Question: How can 'UITextView' text be done from top to bottom from left to right? like this! Thank you for your reply.

Thank you!It works!I try
textView.transform = CGAffineTransform(rotationAngle: .pi / 2)
textView.transform = textView.transform.scaledBy(x: 1, y: -1)
But content size not changed!The position of the newline is not accurate.<URL>
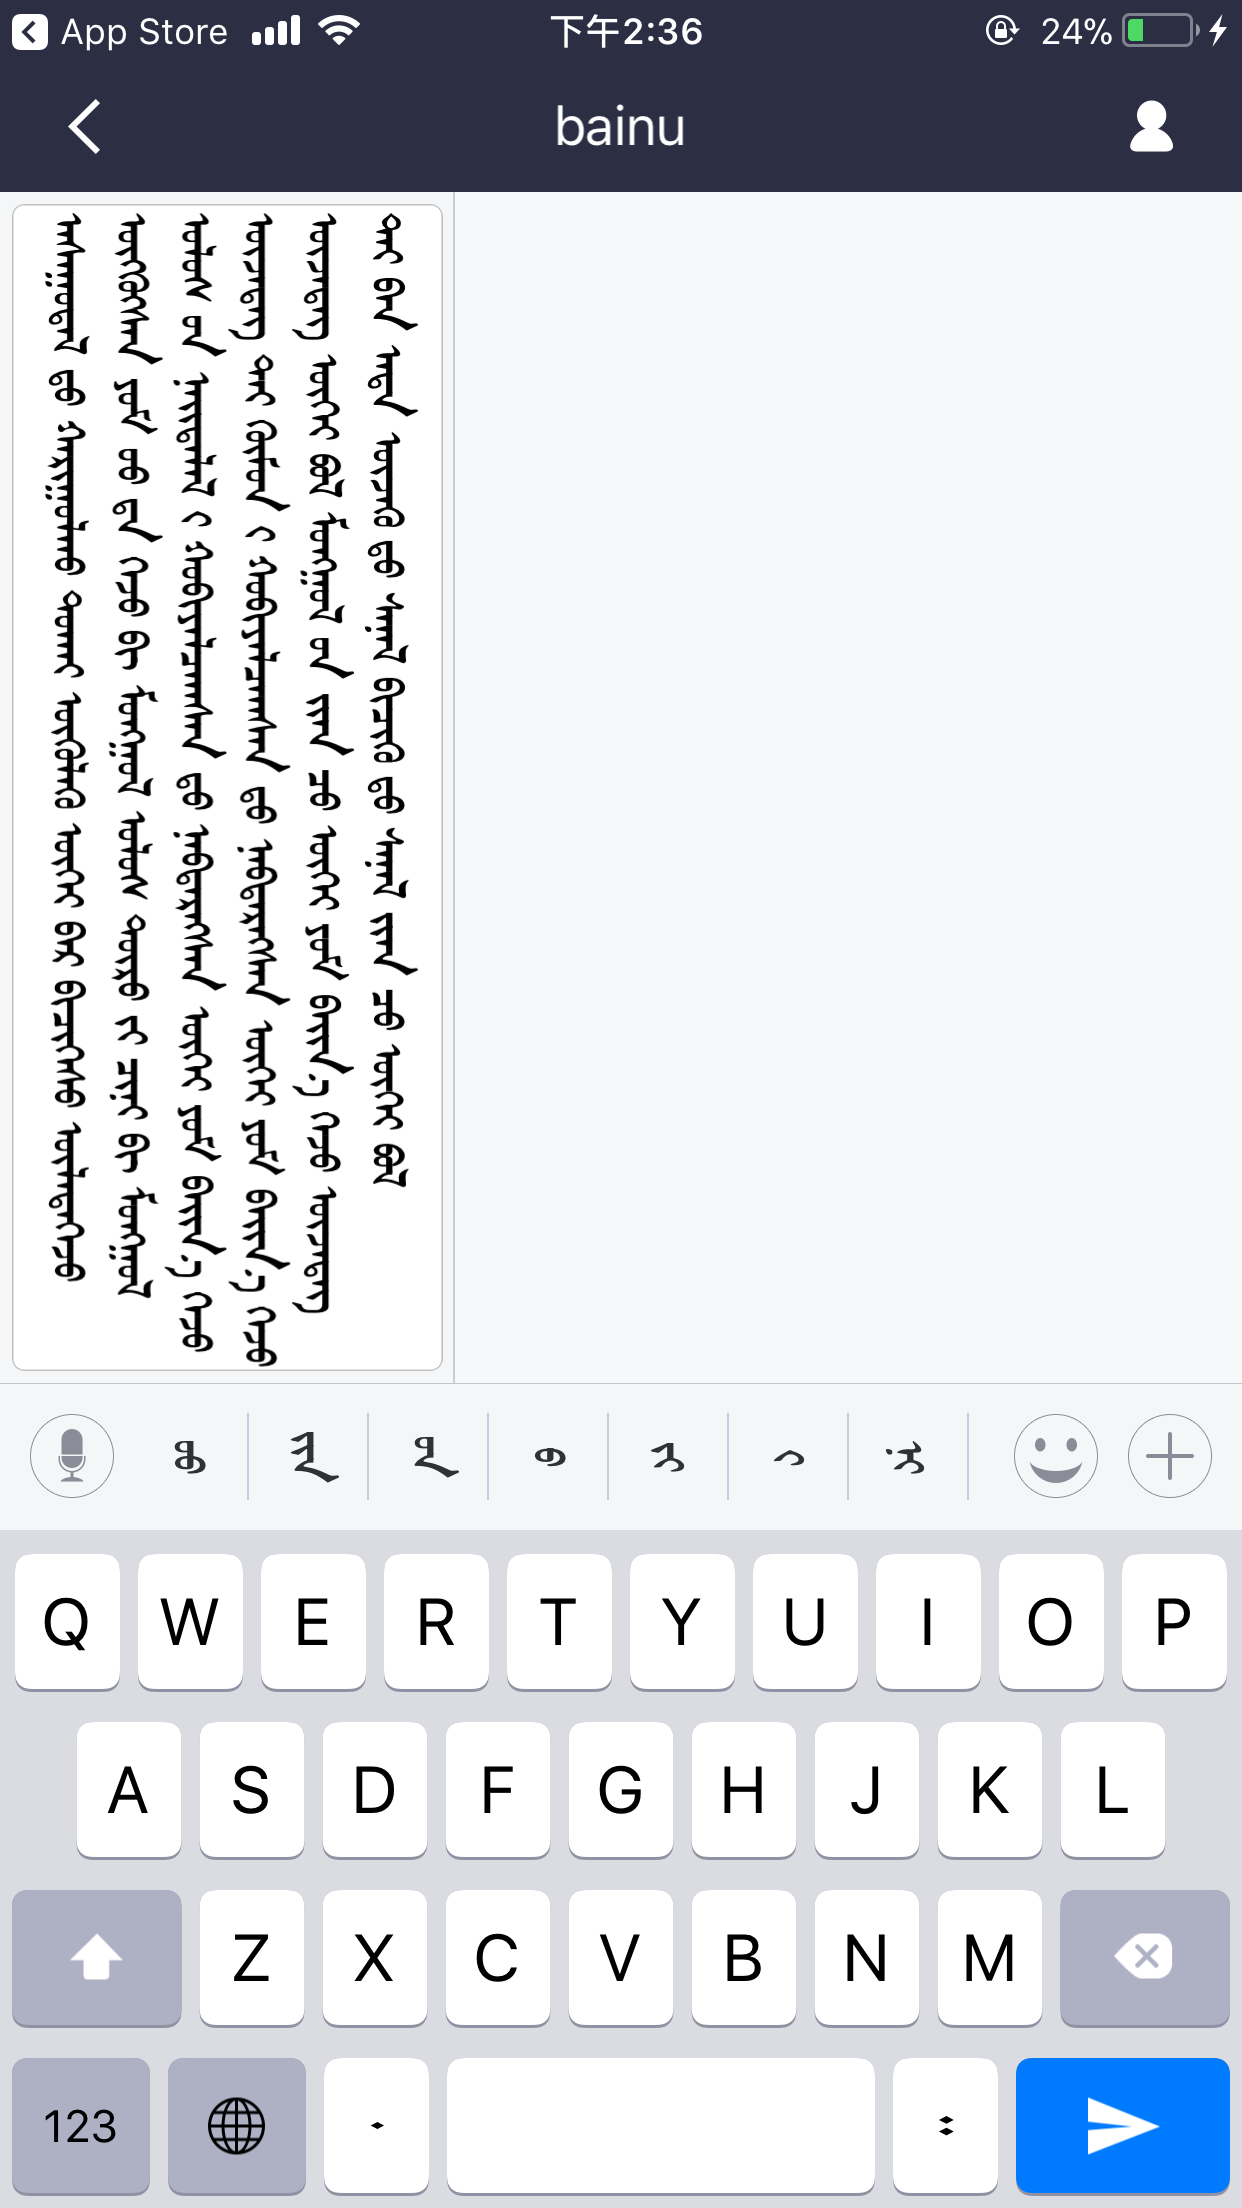
Answer: Just try it.
'''
yourTextView.transform = CGAffineTransform(rotationAngle: .pi/2)
'''
You can easily change the rotation map with using some changes on 'rotationAngle' depends on 'angle'